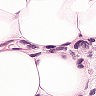
Metastatic tissue present: yes